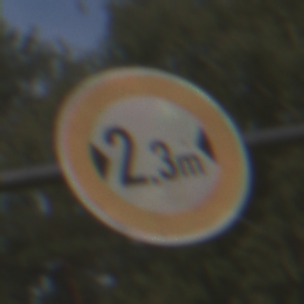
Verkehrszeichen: TatsaechlicheBreite2Komma3
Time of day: SunriseSunset
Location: Outdoor (Nature)
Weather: PartlyCloudy
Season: NotSpecified
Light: Natural